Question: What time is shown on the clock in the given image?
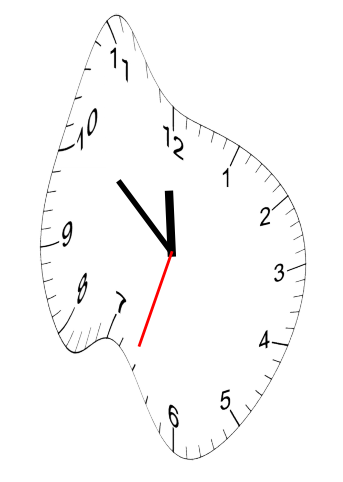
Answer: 11:51:33